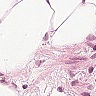
Metastatic tissue present: no